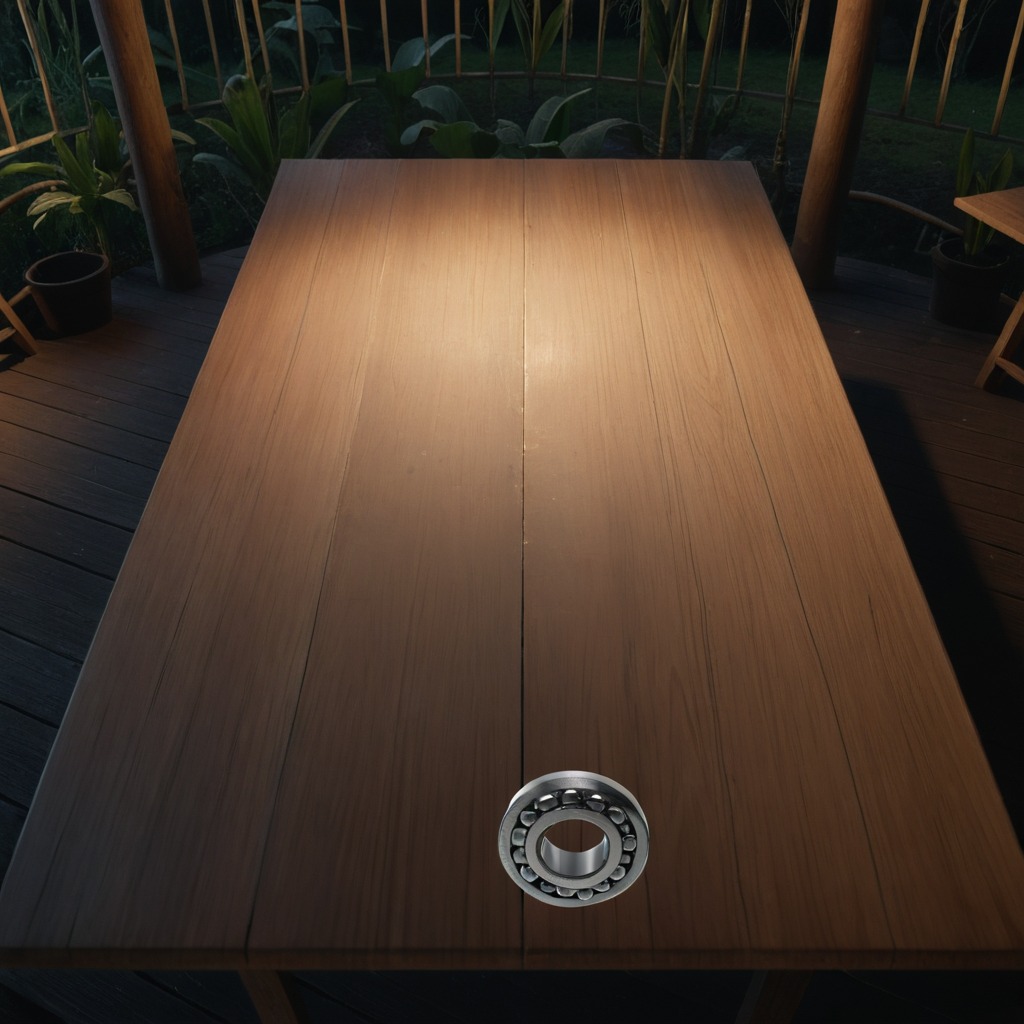
A metal ball bearing is lying on a wooden table inside a jungle field workshop tent at night.